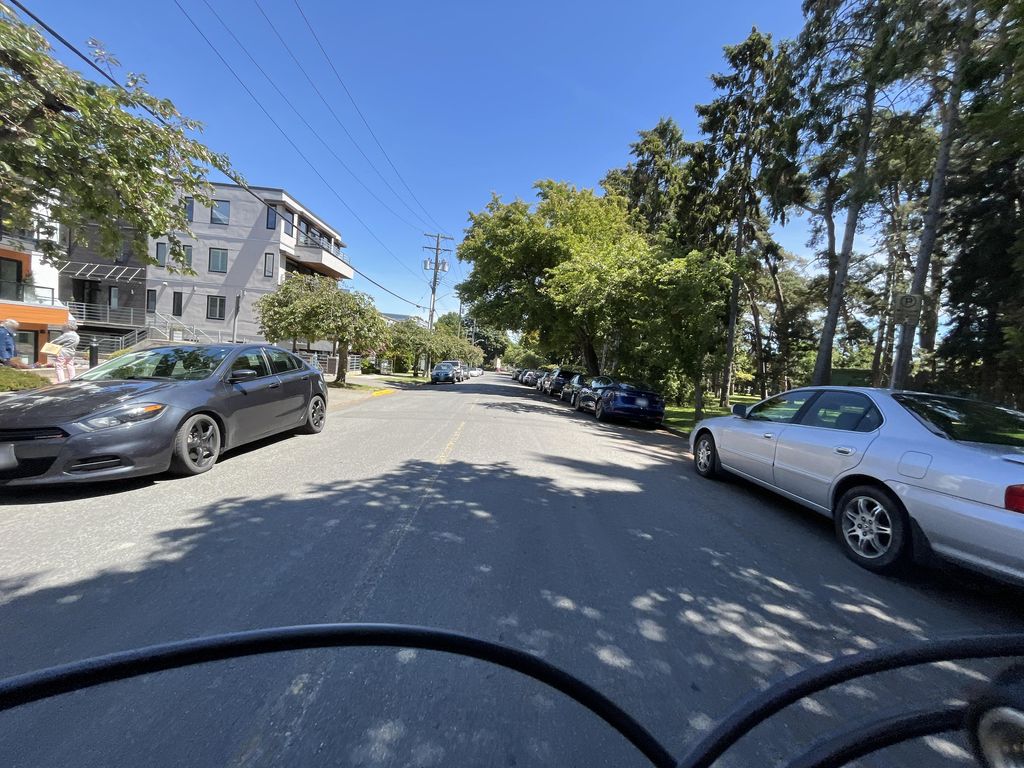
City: victoria